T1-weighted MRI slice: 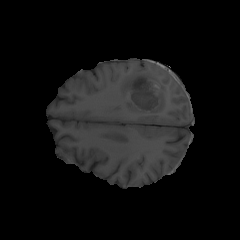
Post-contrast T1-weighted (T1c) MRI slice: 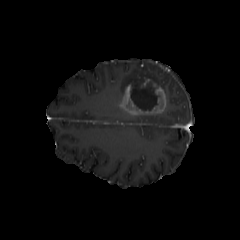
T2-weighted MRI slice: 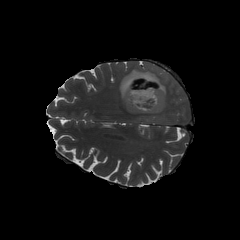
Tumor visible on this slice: yes